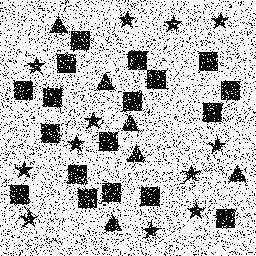
Squares: 18
Triangles: 6
Stars: 12
Total shapes: 36